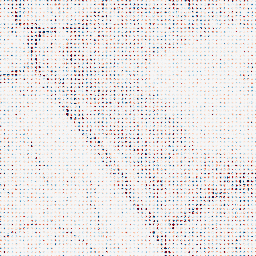
Category: wavelet
Decomposition family: wavelet_dwt
Decomposition parameters: wavelet: sym4
level: 1
Upsampling method: sinc_blackman
Upsampling parameters: scale: 8
kernel_size: 4
Upsampling scale: 8